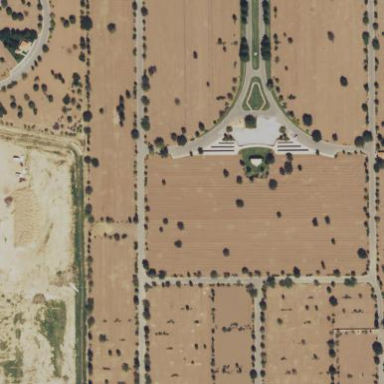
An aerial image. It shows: Cemetery.